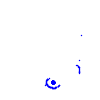
Particle: kaon